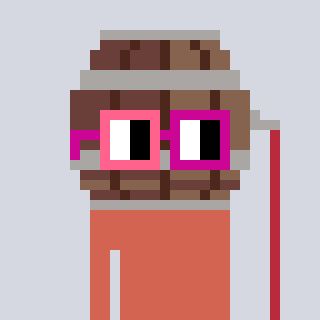
a pixel art character with square pink and red glasses, a wine barrel-shaped head and a peachy-colored body on a cool background